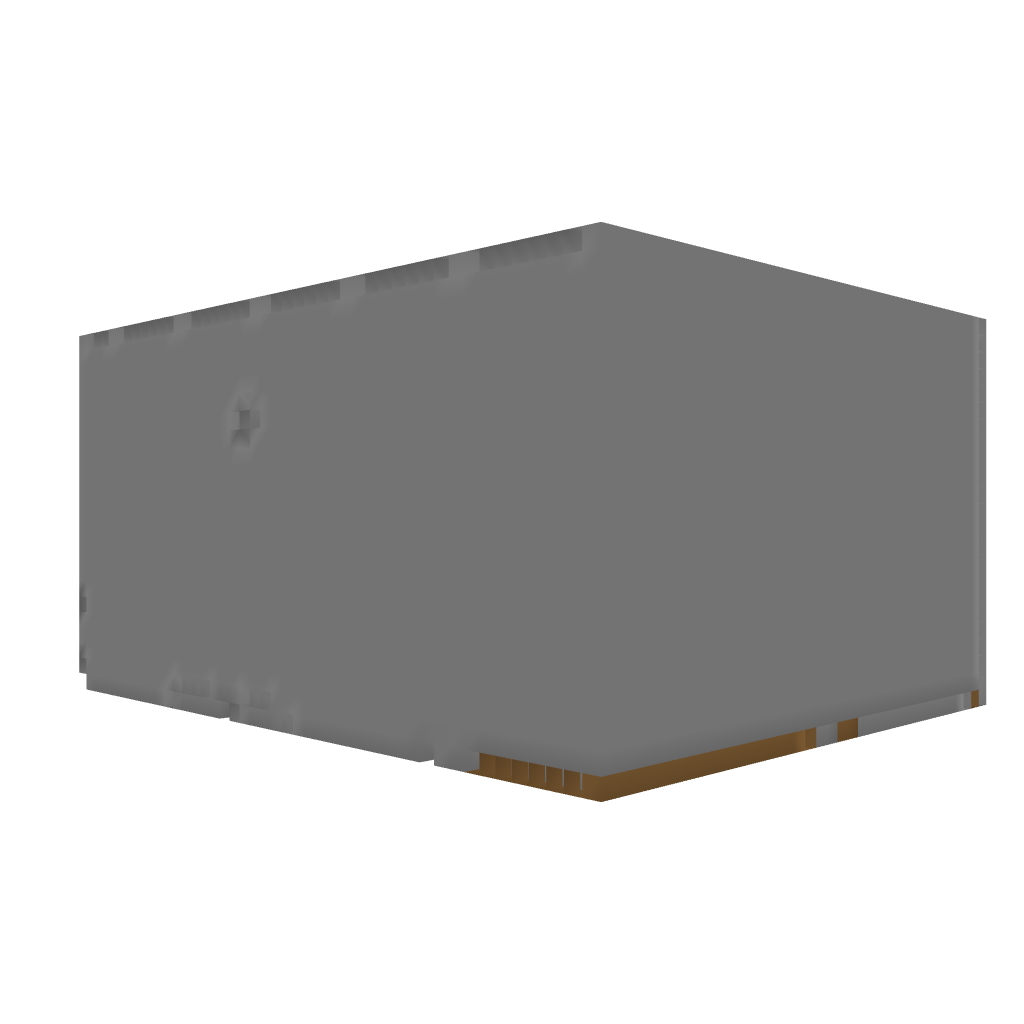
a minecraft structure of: Basic PvP Arena bad low quality